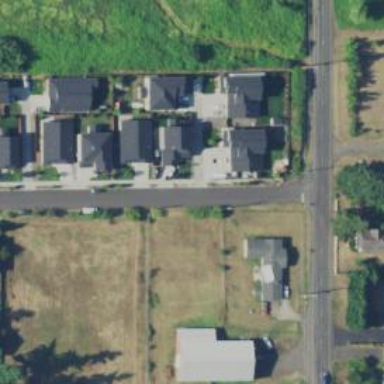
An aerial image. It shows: Residential road with sidewalk on the left.